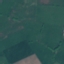
Land use / land cover: Pasture